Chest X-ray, PA view. Patient: 55 years old, sex F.
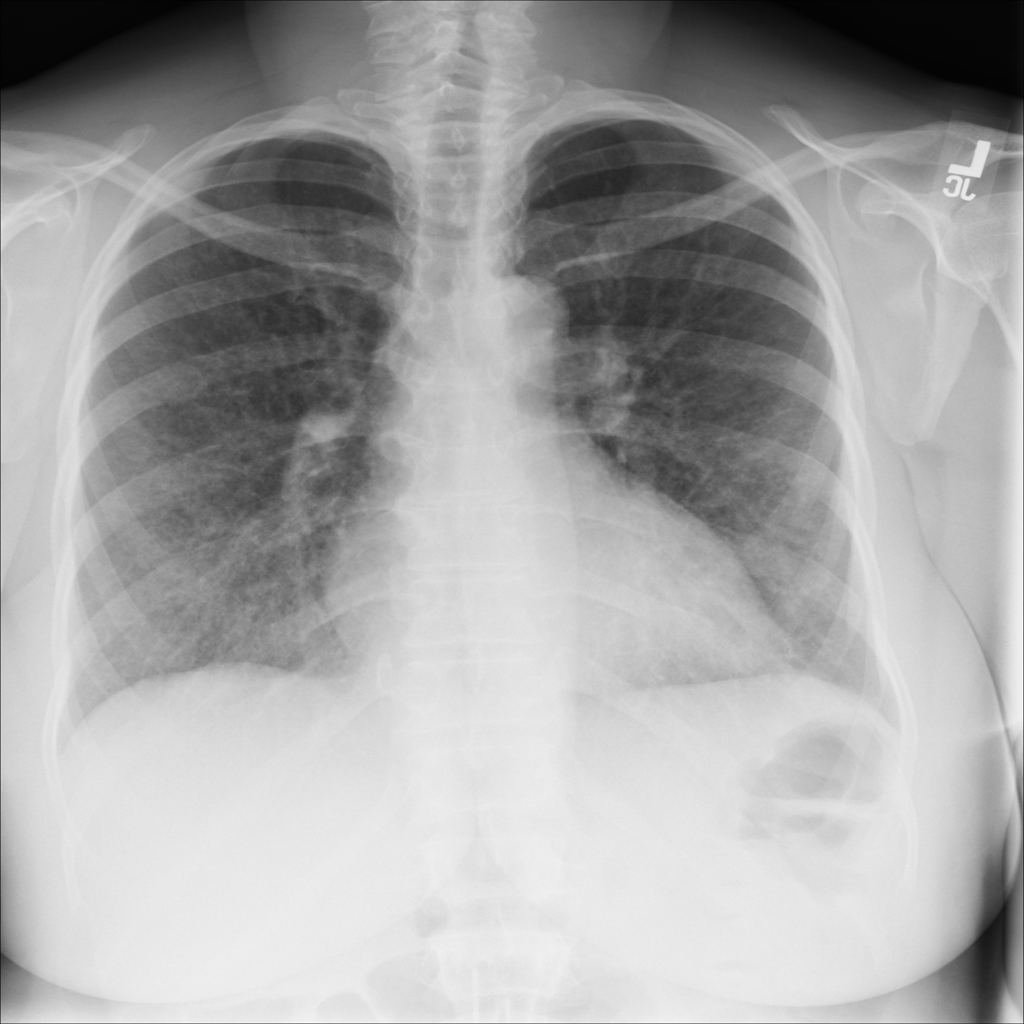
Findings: No Finding